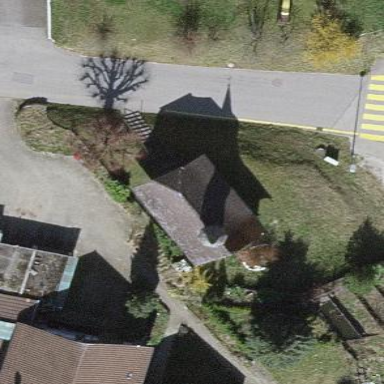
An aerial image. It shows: Chapel building.